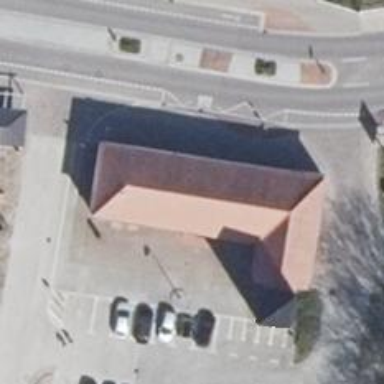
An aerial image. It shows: Cafe.